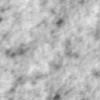
Label: no_change